Question: I'm developing a chat app on Android, using this emoticons library from: <URL>
and this is the second libary I use with almost the same problem,I tried all I know, searched but the problem is still there.
EmoticonEditText render sent emoticons correctly, but not the received messages.
Like this:

- User sends emoticon - listview of EmoticonEditTexts is updated - message stored at local storage (SQLite)- messages sent to server.
- messages received from server- message stored at local storage (SQLite) - listview of EmoticonEditTexts is updated
1-
2-
3-
'''
String params = "username="+ URLEncoder.encode(this.username,"UTF-8") +
"&password="+ URLEncoder.encode(this.password,"UTF-8") +
"&to=" + URLEncoder.encode(tousername,"UTF-8") +
"&message="+ URLEncoder.encode(message,"UTF-8") +
"&action=" + URLEncoder.encode("sendMessage","UTF-8")+
"&";
'''
4-
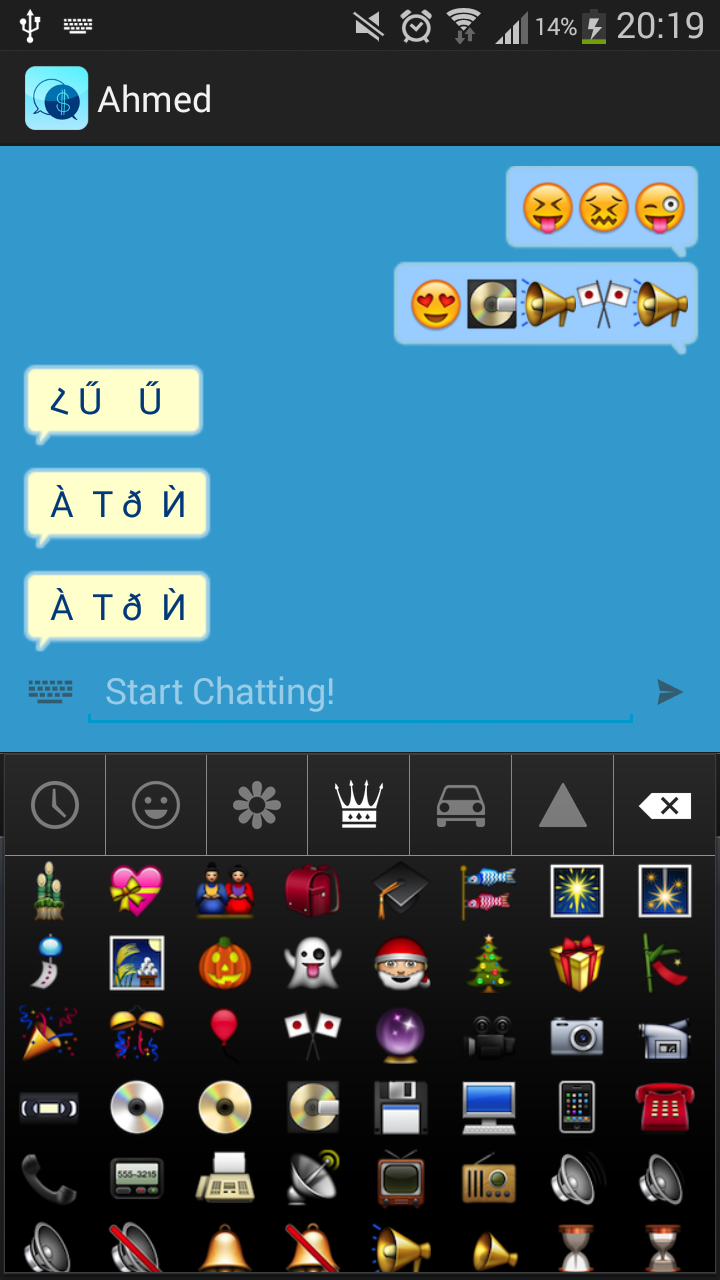
Answer: Make sure the field/table uses the 'utf8mb4' charset. This will allow it to store characters outside the BMP properly.